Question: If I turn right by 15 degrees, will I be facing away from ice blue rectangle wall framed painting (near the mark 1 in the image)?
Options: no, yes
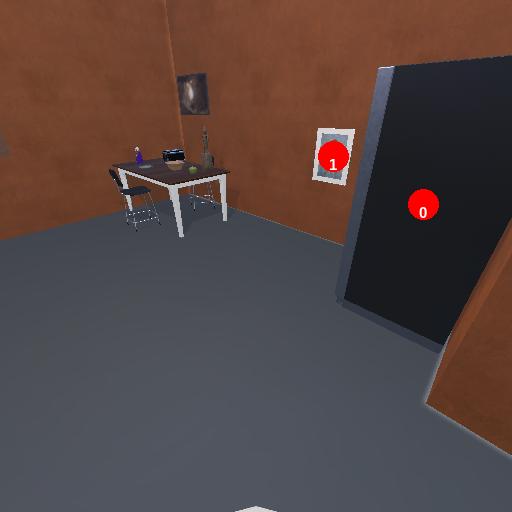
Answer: no